Interaction volume radius: 10 \u00c5
Interaction volume height: 20 \u00c5
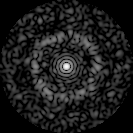
Disorder parameter: 0.8113